An envelope spectrum derived from a bearing vibration measurement is shown; the reference markers locate BPFO, BPFI, BSF and FTF for this bearing geometry and shaft speed. Diagnose the bearing from this image, choosing from: normal, inner_race, outer_race, ball.
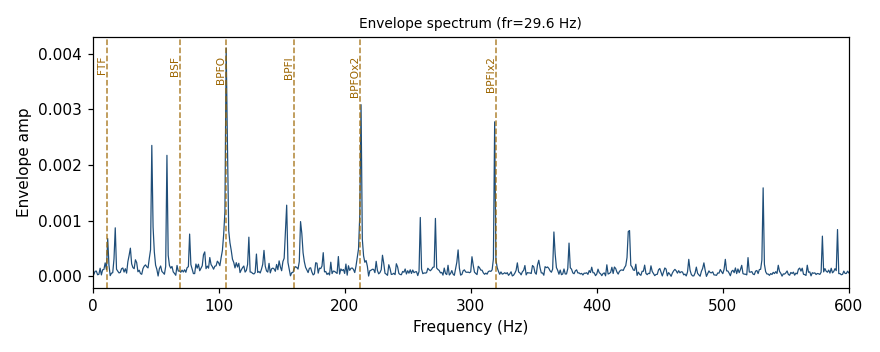
Answer: outer_race